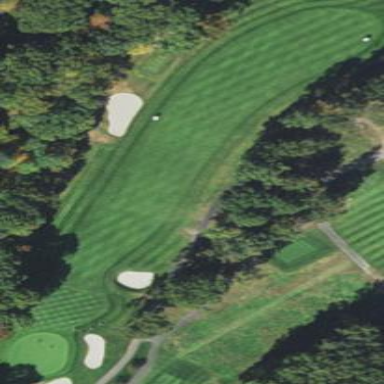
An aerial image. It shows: Grassy area designated as golf fairway.